Question: I have used the below xml in drawable location
'''
<?xml version="1.0" encoding="utf-8"?>
<shape
xmlns:android="http://schemas.android.com/apk/res/android" >
<corners android:radius="8dp" />
<gradient
android:angle="45"
android:startColor="#FFFF0000"
android:endColor="#80FF00FF" />
<padding
android:left="2dp"
android:top="2dp"
android:right="2dp"
android:bottom="2dp" />
<solid
android:color="#848482" />
</shape>
'''
I am using above xml & trying to change the button below
'''
<Button
android:id="@+id/CopperChimneyFriendsButton"
android:layout_width="wrap_content"
android:layout_height="wrap_content"
android:layout_weight="1"
android:background="@drawable/button_square_shape"
android:paddingBottom="13dp"
android:paddingLeft="13dp"
android:paddingRight="13dp"
android:paddingTop="13dp"
android:text="Friends"
android:textColor="@android:color/white" />
'''
Thanks,

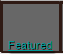
Answer: Have you tried using the <URL> element? Also, there's no point using both '<gradient>' and '<solid>' - pick which one you want to fill the shape and use just that.